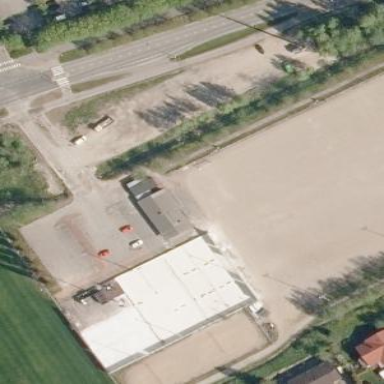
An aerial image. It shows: Parking area with asphalt surface.